Interaction volume radius: 5 \u00c5
Interaction volume height: 15 \u00c5
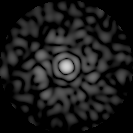
Disorder parameter: 0.8824